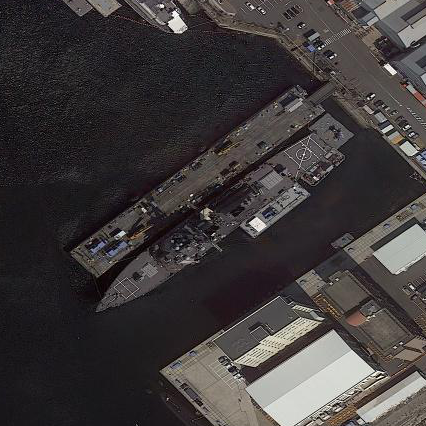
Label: Arleigh_Burke-class_destroyer